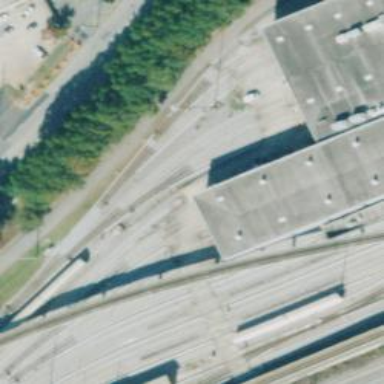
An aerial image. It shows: Yard area with electrified rail tracks.